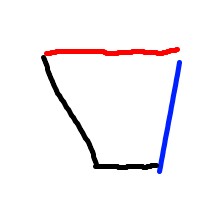
Shape: trapezoid